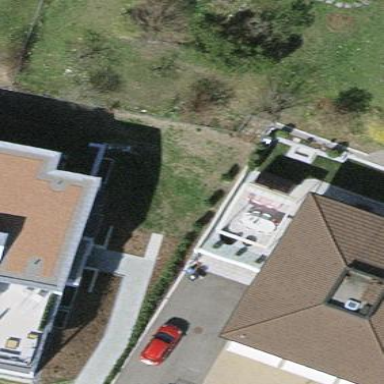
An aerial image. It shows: View of roof of building.